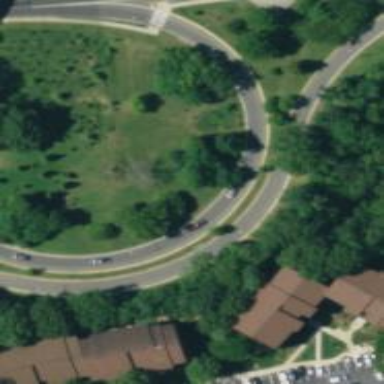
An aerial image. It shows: Asphalt road with primary link designation.